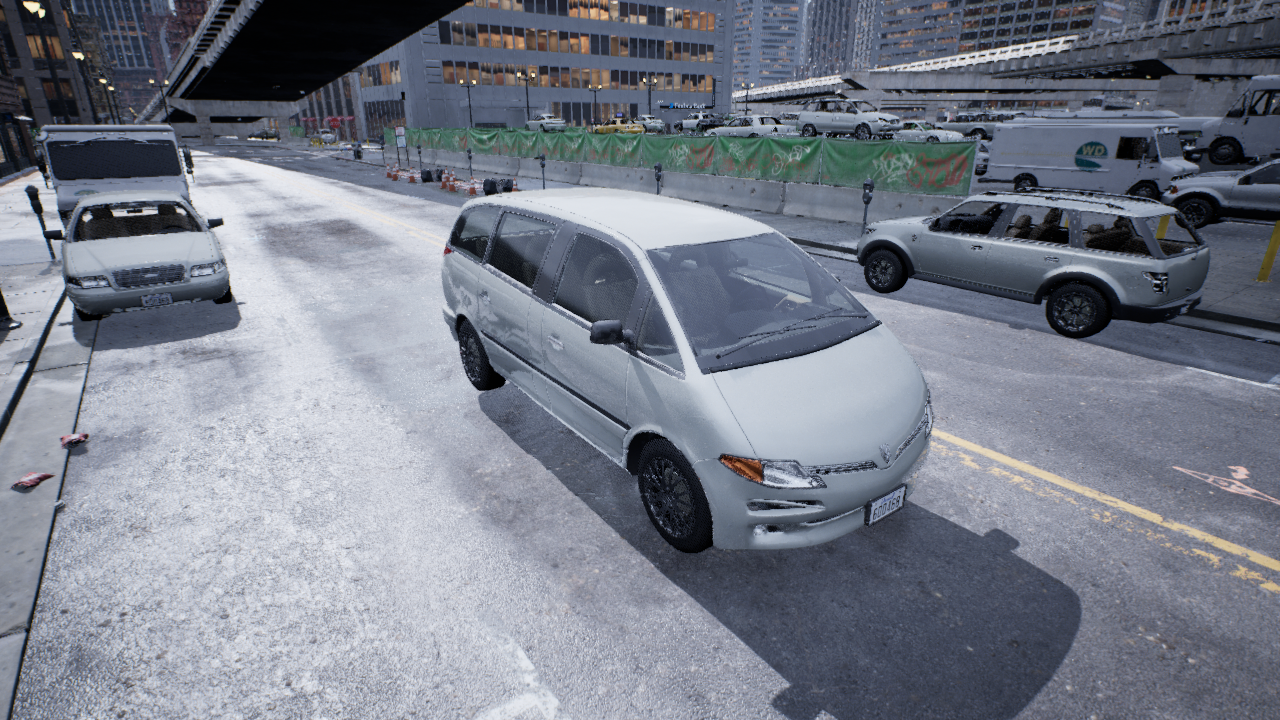
Venue: downtown
Lighting: overcast
Vehicle rig: minivan